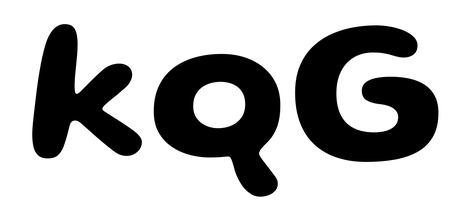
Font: Gluten_SemiBold